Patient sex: F
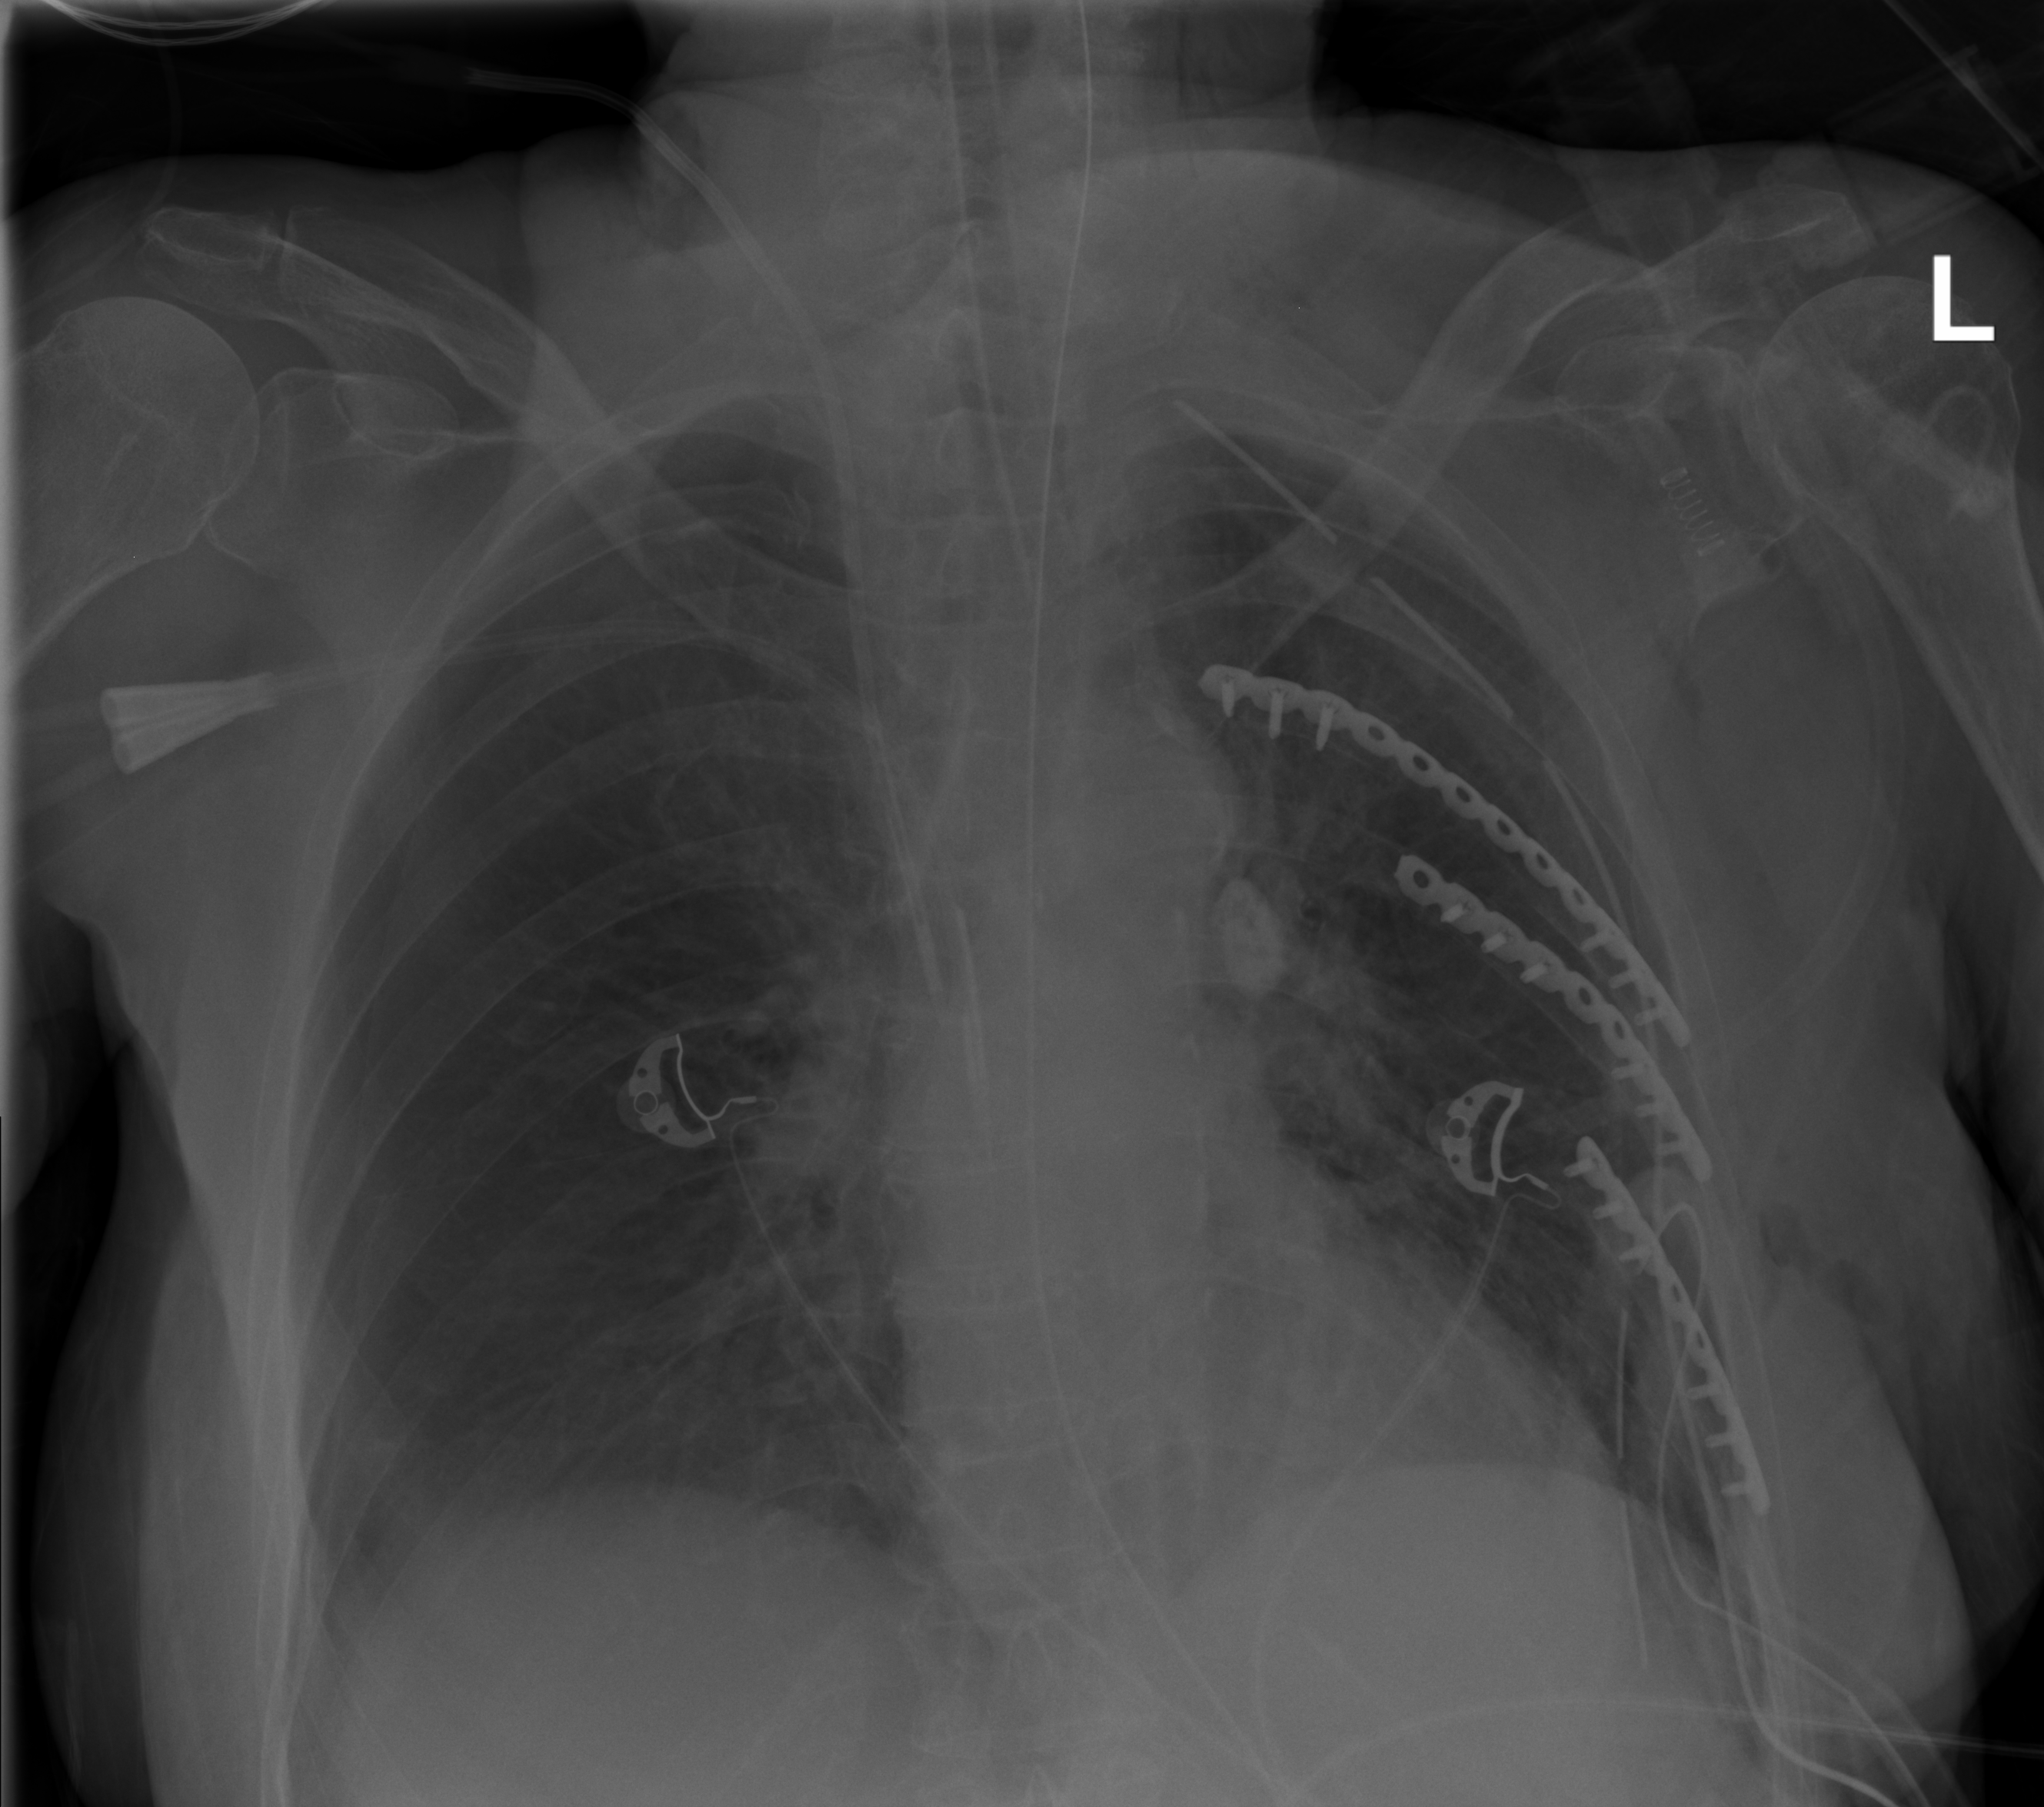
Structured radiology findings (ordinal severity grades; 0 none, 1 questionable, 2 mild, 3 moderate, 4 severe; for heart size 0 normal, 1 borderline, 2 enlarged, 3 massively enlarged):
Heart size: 0
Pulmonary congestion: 0
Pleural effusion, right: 0
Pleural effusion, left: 0
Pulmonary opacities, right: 0
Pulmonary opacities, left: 0
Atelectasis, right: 0
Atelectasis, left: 2